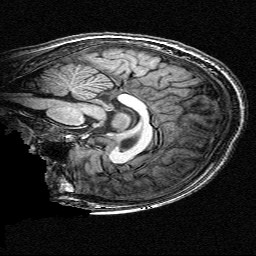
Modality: T1w
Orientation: sagittal
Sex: male